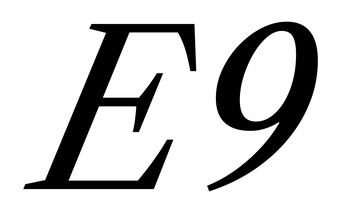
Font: LibreCaslonText-Italic_Italic